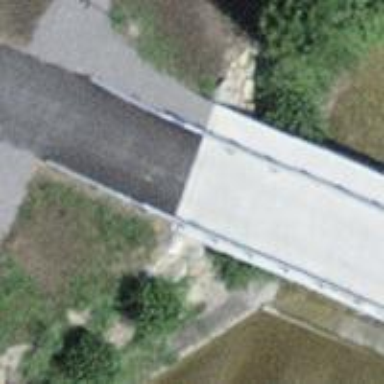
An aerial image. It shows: Track crossing bridge with grade 2 tracktype.